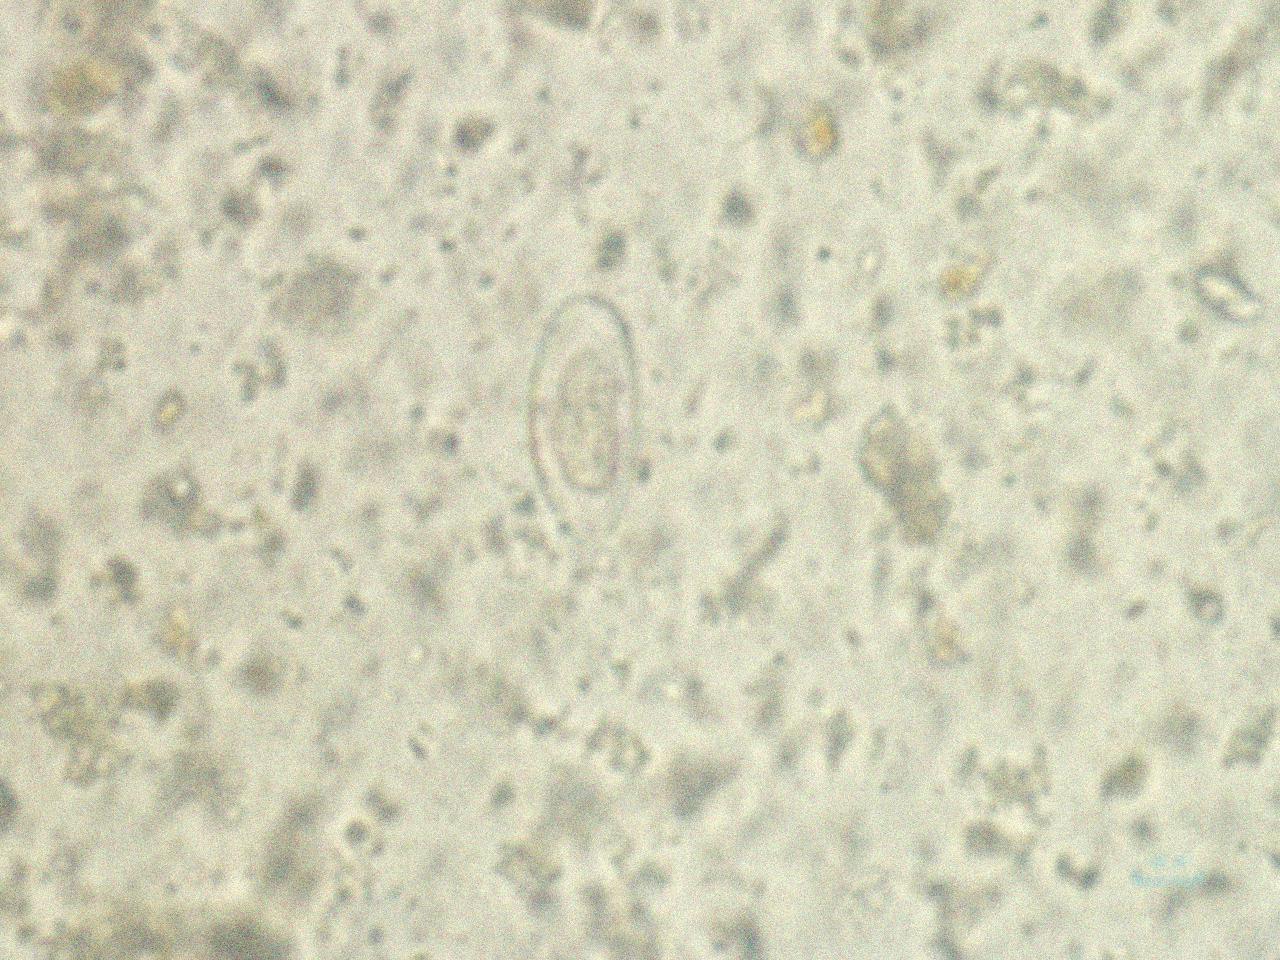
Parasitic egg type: Enterobius vermicularis